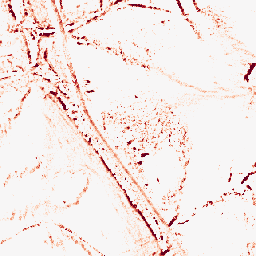
Category: morphological
Decomposition family: morphological_diamond
Decomposition parameters: operation: opening
radius: 3
Upsampling method: area
Upsampling parameters: scale: 8
Upsampling scale: 8